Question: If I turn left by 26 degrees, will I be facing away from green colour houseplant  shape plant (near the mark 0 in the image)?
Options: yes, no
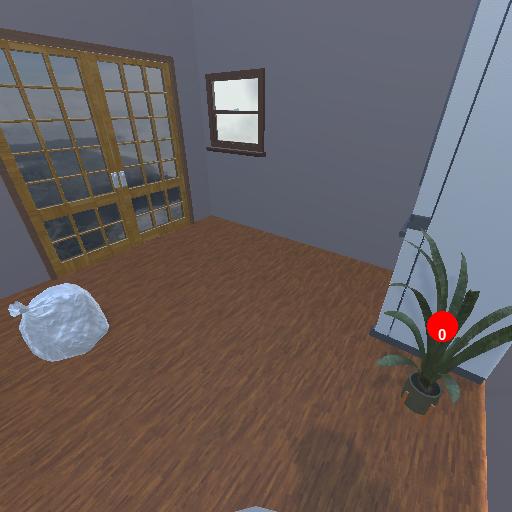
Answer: yes